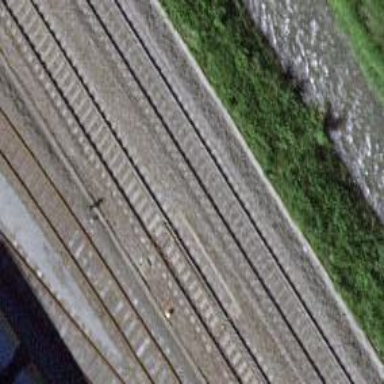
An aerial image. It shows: Rail siding with electrified tracks using contact line.